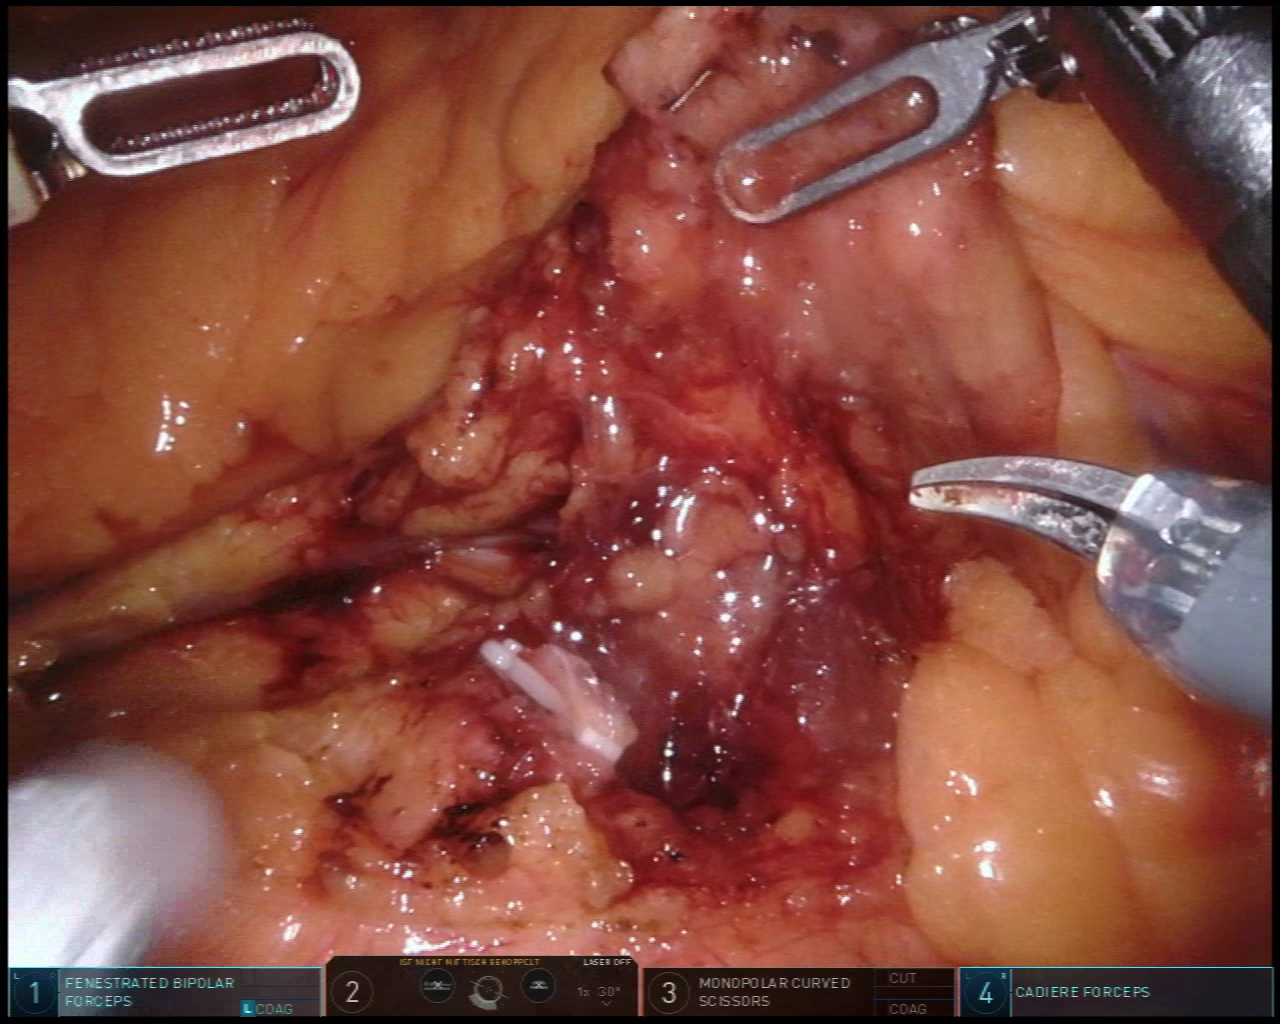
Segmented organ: ureter
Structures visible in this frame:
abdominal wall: no
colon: no
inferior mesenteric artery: no
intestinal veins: no
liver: no
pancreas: no
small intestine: no
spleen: no
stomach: no
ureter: yes
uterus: no
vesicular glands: no